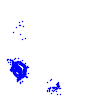
Particle: electron